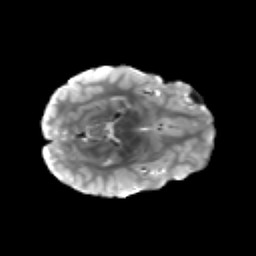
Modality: T2w
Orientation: axial
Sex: male
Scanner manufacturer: siemens
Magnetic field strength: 3 T
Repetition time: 5 s
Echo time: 0.071 s